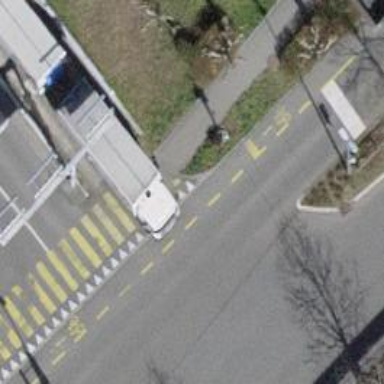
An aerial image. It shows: Crossing with traffic signals and yellow zebra markings.